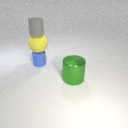
small gray rubber cylinder above small blue rubber cylinder